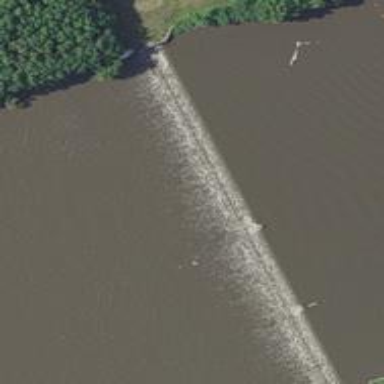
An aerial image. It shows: Weir along the waterway.